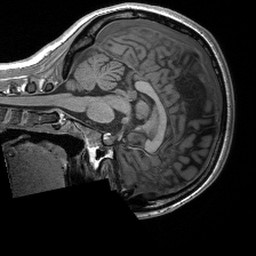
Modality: T1w
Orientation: sagittal
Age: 20
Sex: female
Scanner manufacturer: siemens
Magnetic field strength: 3 T
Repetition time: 2.4 s
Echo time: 0.00191 s